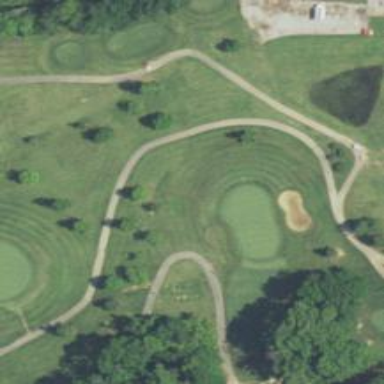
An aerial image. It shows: Golf hole.